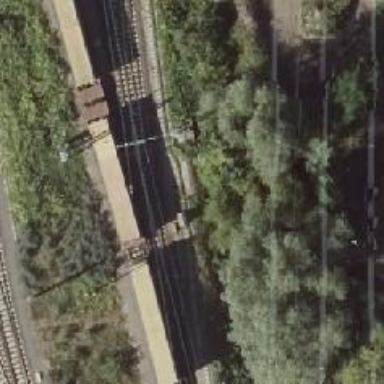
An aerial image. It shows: Railway switch.